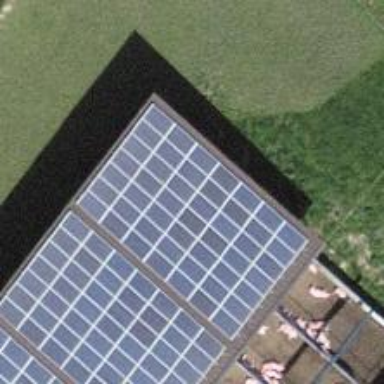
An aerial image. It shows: Solar power generator using photovoltaic method with solar photovoltaic panel types.